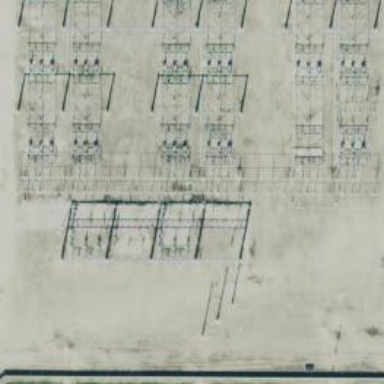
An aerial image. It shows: Switch used for power control.